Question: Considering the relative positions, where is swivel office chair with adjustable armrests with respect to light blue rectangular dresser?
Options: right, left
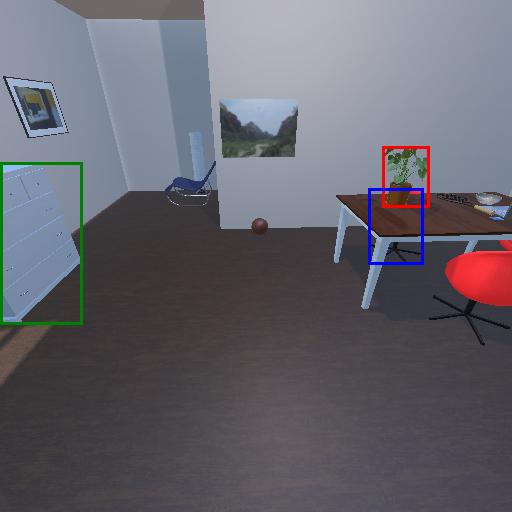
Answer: right